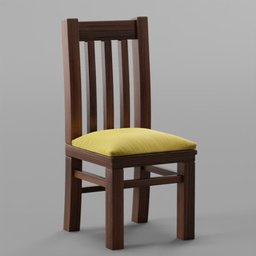
Label: furniture